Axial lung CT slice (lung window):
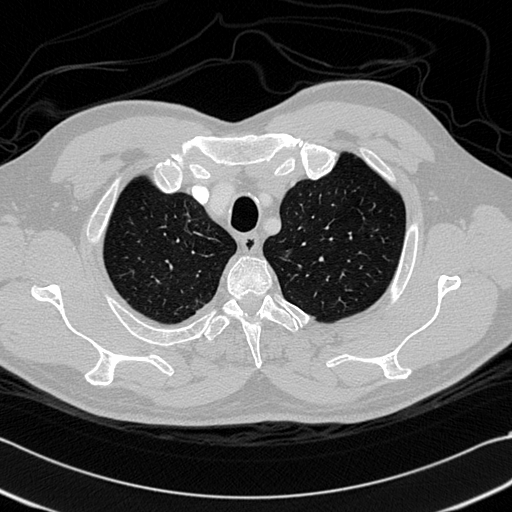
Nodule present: no